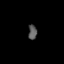
Tissue: lung
Cell type: Epithelial cells
Senescence score: 0.6055
Nuclear area (px): 127
Mean DAPI intensity: 85.008